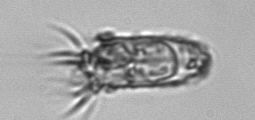
Label: Tintinnopsis